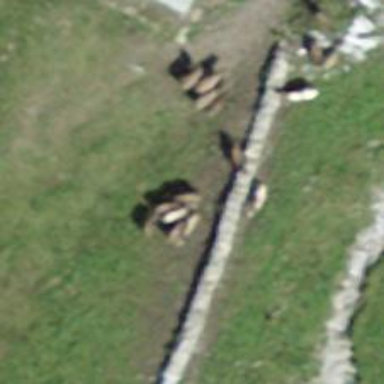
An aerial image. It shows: Dry stone wall barrier.